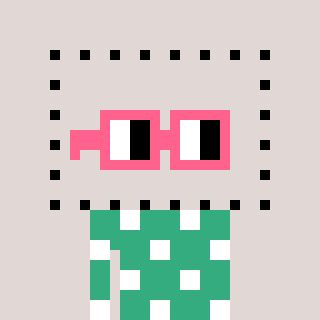
a pixel art character with square pink glasses, a void-shaped head and a teal-colored body on a warm background